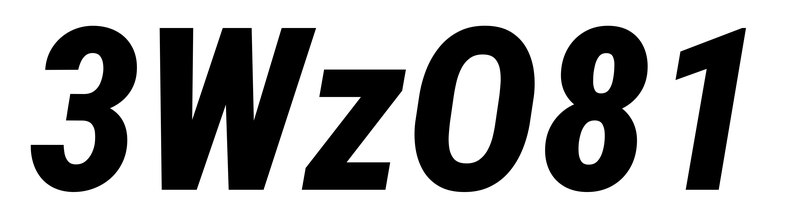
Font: Roboto-Italic_Condensed_ExtraBold_Italic